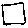
Label: square